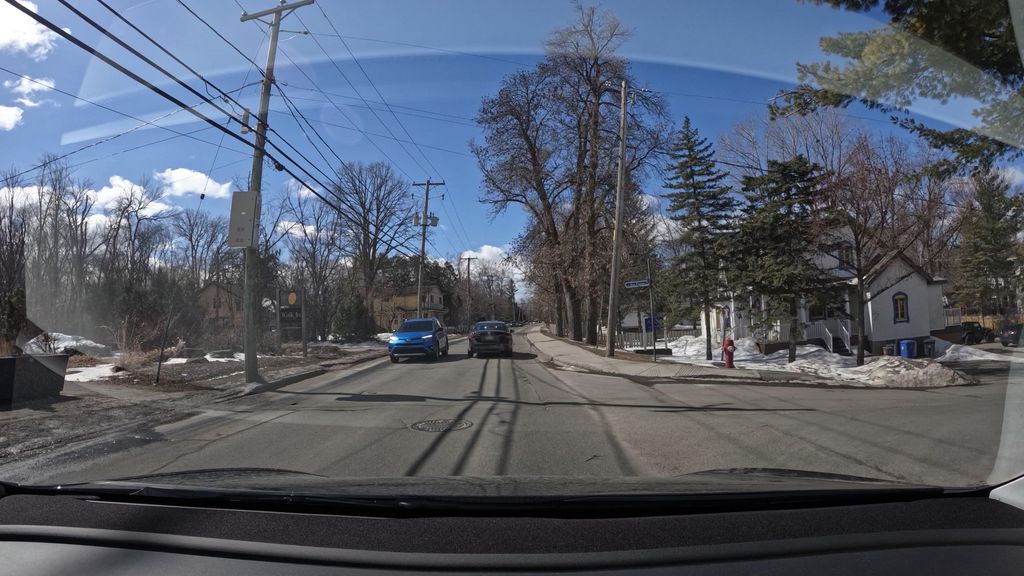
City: montreal